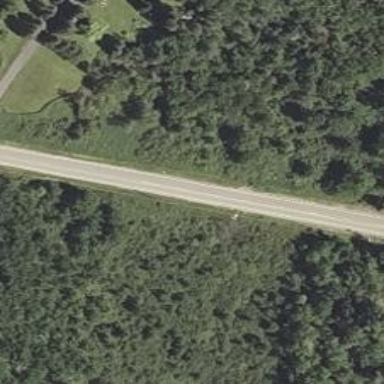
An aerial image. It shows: Unclassified road.